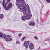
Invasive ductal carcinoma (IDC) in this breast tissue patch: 0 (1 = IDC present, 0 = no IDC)